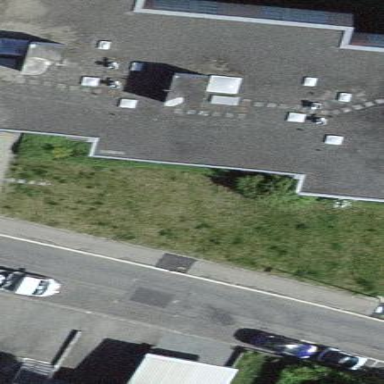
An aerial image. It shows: Residential building with flat roof.